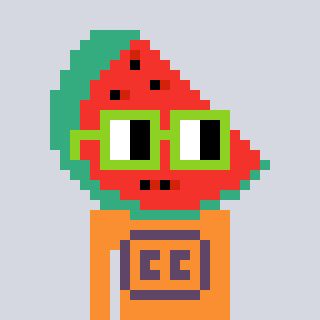
a pixel art character with square light green glasses, a watermelon-shaped head and a orange-colored body on a cool background